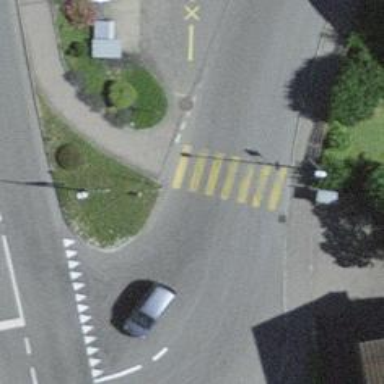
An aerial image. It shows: Uncontrolled zebra crossing on the road.